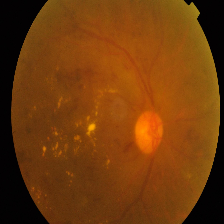
Diabetic retinopathy grade: Proliferative DR